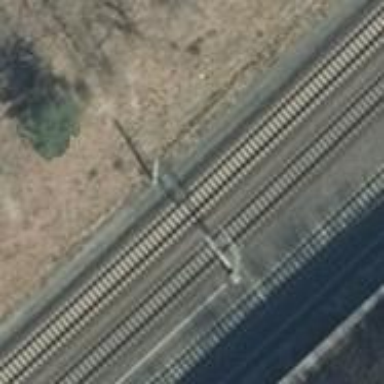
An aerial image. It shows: Milestone along the railway track with catenary mast.